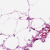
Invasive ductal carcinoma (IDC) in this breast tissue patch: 0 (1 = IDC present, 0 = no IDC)